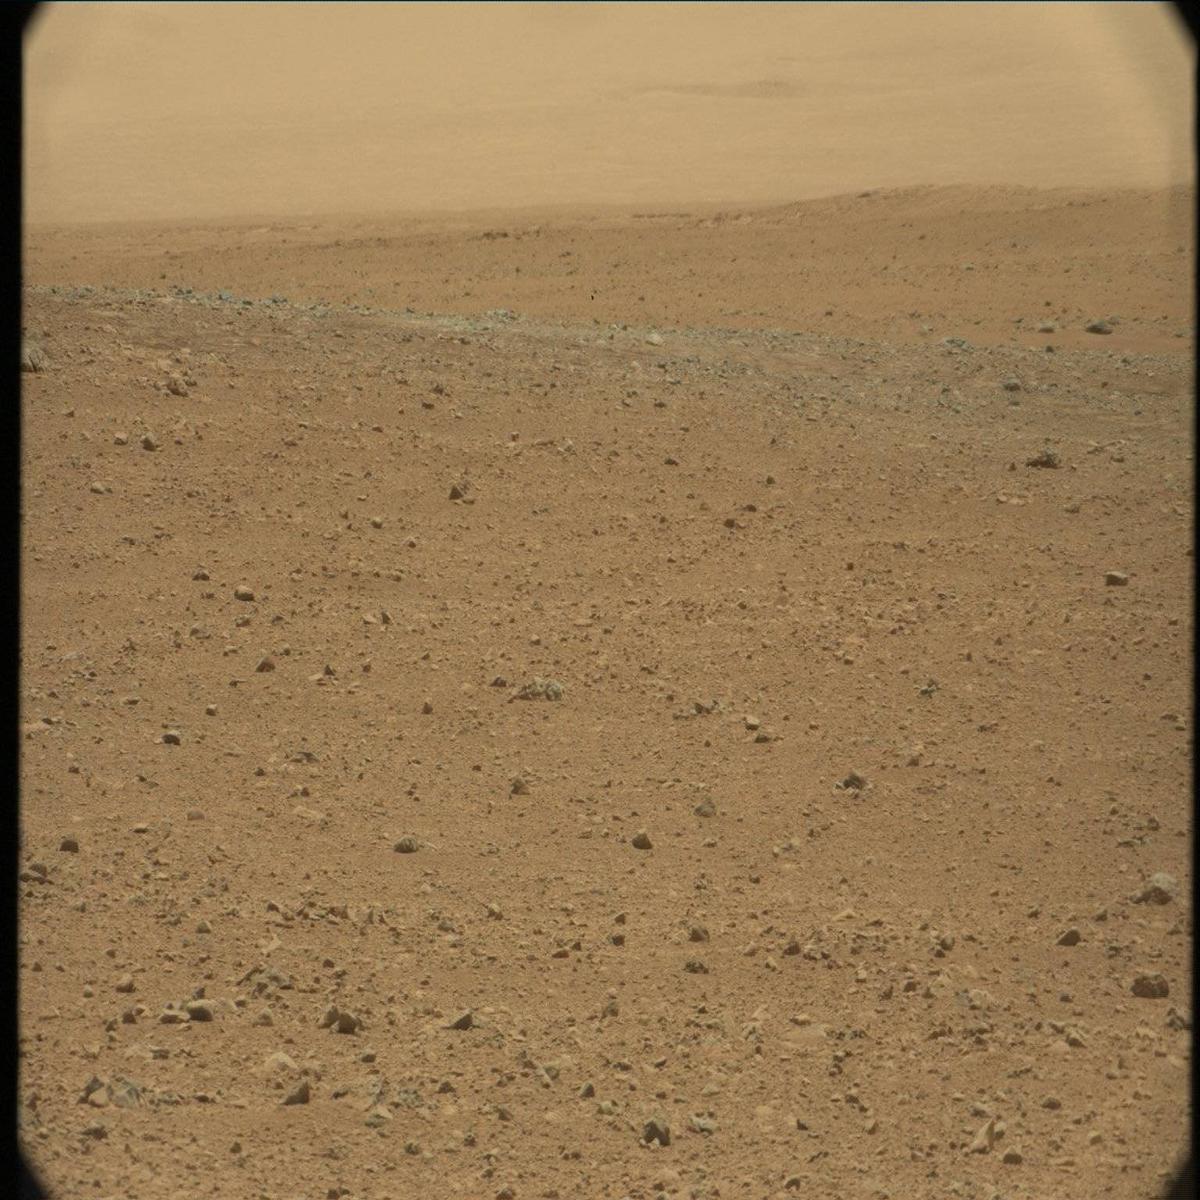
Terrain classes present: Bedrock, Ridge, Rock, Sand / Soil